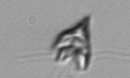
Label: Pyramimonas_longicauda